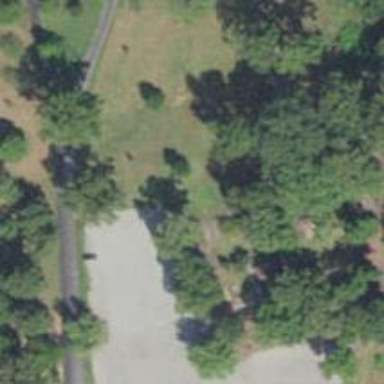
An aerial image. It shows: Disc golf tee.